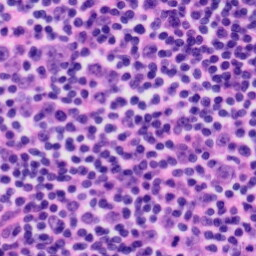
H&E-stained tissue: Tonsil